Field crop: tomato
Growth stage: 2
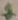
Species: solanum